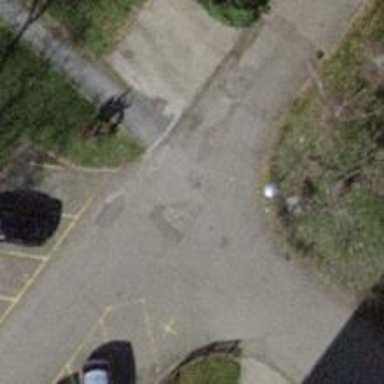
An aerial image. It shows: Footway with pebblestone surface.